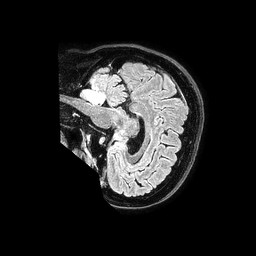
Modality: FLAIR
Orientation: sagittal
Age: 55
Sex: female
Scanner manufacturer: philips
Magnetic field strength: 1.5 T
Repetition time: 4.8 s
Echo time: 0.3 s